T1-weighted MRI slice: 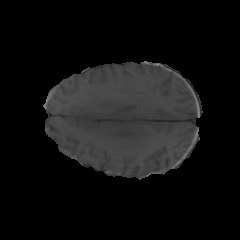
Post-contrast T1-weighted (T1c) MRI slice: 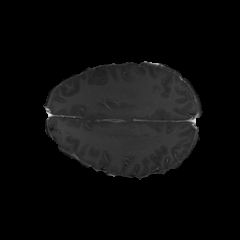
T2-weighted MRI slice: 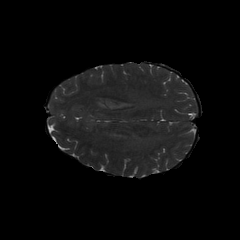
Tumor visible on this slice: yes